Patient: sex M, age 52
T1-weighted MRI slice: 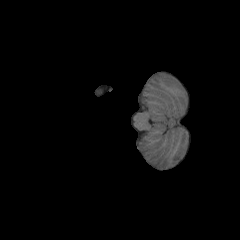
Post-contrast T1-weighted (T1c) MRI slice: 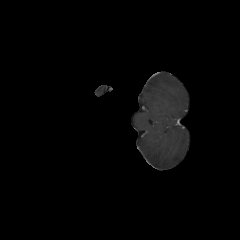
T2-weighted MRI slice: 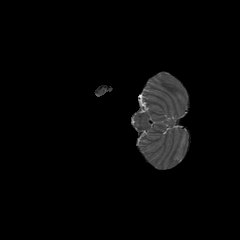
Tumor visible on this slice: no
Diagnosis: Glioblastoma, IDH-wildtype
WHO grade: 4